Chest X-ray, PA view. Patient: 60 years old, sex F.
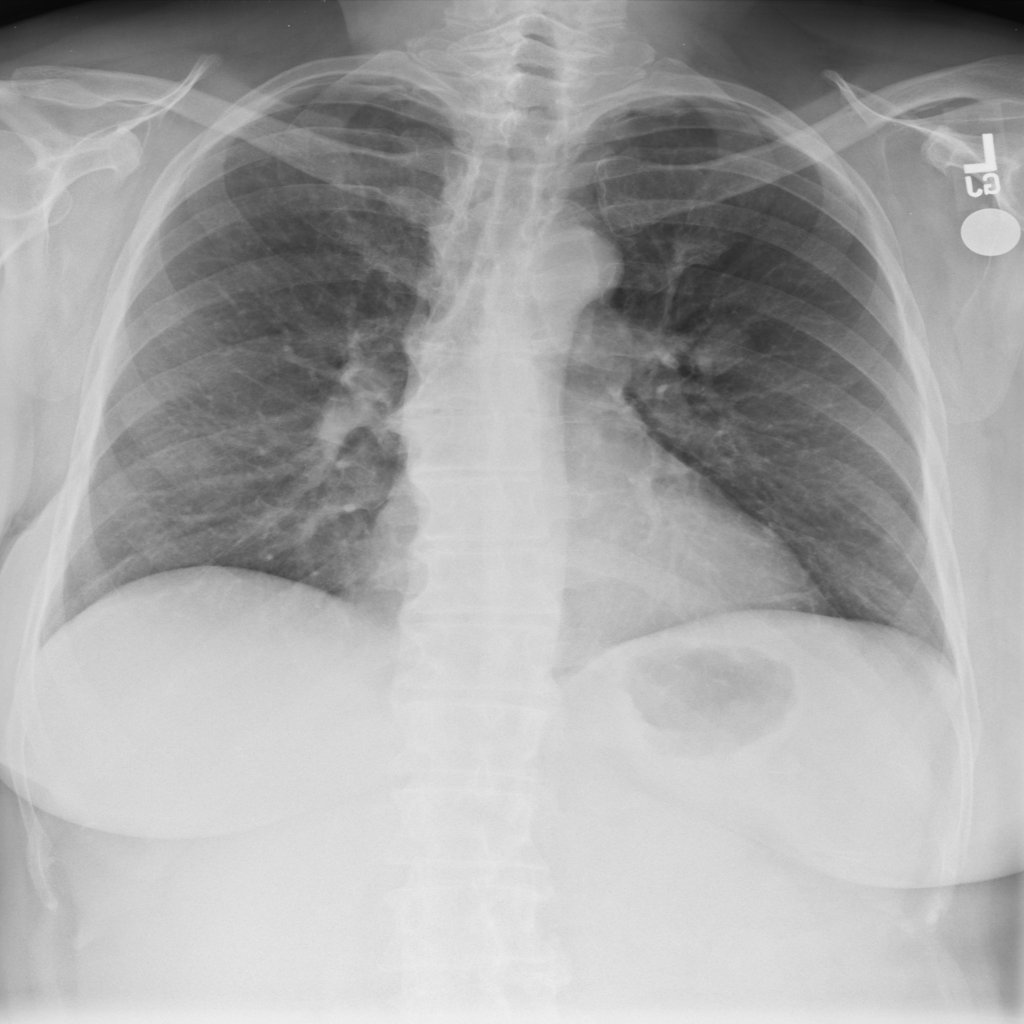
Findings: No Finding